Current action and preconditions to check: trajectory_clear

Your task: For each precondition in the list above, predict whether it will hold at this action.

Consider the current scene as observed from the mobile robot's camera, and analyze the predicted future states of all dynamic agents (e.g., people, animals, vehicles, or any moving entities) within the NEXT SECOND.

IMPORTANT: Only answer "very likely" if you are absolutely certain—based on strong, clear evidence—that a dynamic agent will violate the precondition in the predicted future state. Do NOT answer "very likely" for unlikely, ambiguous, or low-probability risks.

Ask yourself for each precondition: Is there a high probability, with clear and convincing evidence, that the predicted future states of any dynamic agent will interfere with the predicted future state of the currently executing action within the NEXT SECOND, causing that precondition to fail?

Assess the risk level based on these predictions. Use "likely" or "very likely" if motions create a clear risk of interference.

Use "neutral" or "improbable" if agents are nearby but their predicted paths are clearly diverging or non-conflicting.

Failure Risk Categories: "very improbable", "improbable", "neutral", "likely", "very likely"

Answer Format: Output ONLY the probability_of_failure value from these categories: "very improbable", "improbable", "neutral", "likely", "very likely"

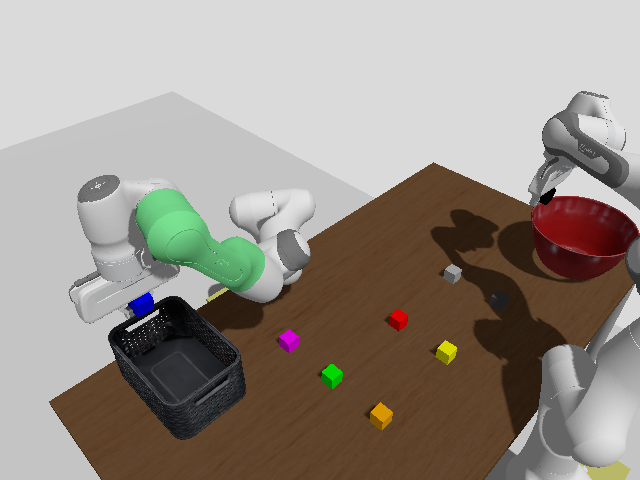

Answer: very improbable